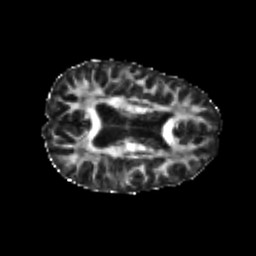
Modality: FA
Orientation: axial
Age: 25
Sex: female
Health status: healthy
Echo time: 0.074 s